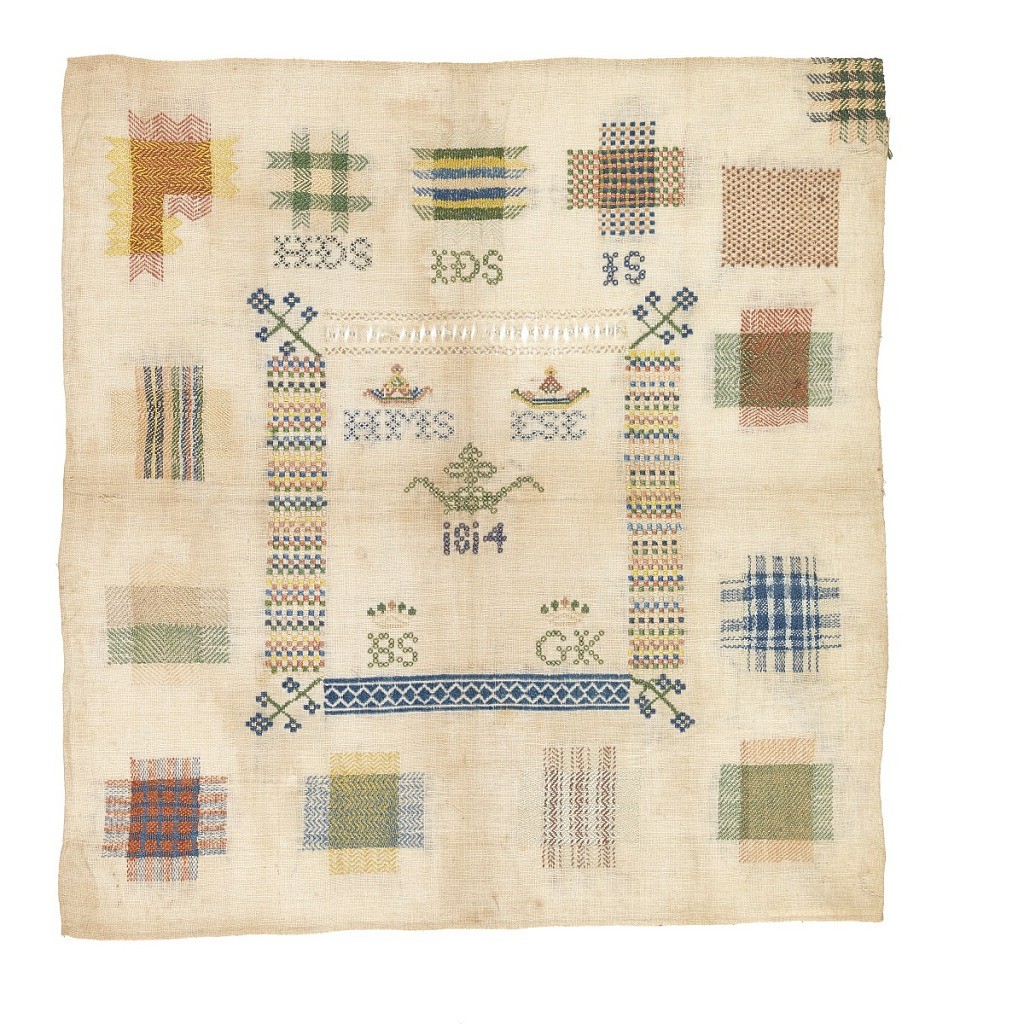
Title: Darning Sampler
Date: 1814
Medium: silk embroidery on cotton foundation Technique: embroidered in running (pattern darning), cross and four-sided stitches with withdrawn element work on plain weave foundation
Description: Thirteen darning crosses and one darning corner.  Decorative darning and withdrawn element work in central square.  In center crowned initials and date.